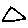
Label: triangle